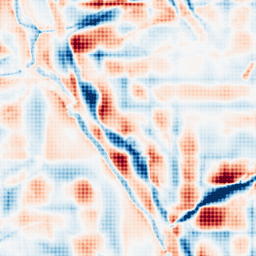
Category: wavelet
Decomposition family: wavelet_biorthogonal
Decomposition parameters: wavelet: bior2.4
level: 5
Upsampling method: sinc_hamming
Upsampling parameters: scale: 8
kernel_size: 8
Upsampling scale: 8